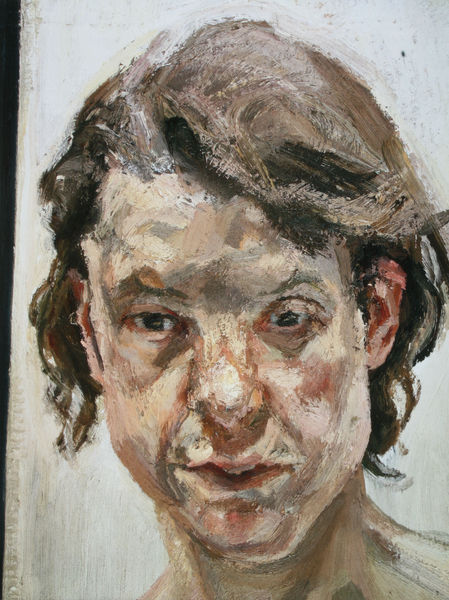
Titel: Head Of A Naked Girl
Künstler: Lucian Freud
Standort: Siegen
Institution: Museum für Gegenwartskunst, Sammlung Lambrecht-Schadeberg
Schlagwörter: haut, kopf, mann, nackt, weiß, impressionismus, braun, frau, grau, haar, hell, hintergrund, mund, nase, ohr, blick, rot, flächig, augen, gesicht, mensch, bild, portrait, porträt, öl, haare, lippen, ohren, rosa, traurig, deutschland, fläche, modern, seitenscheitel, rosé, junge, fleisch, corinth, lovis, zähne, braum, hautfarben, nude, fauve, gesichte, halblanges haar, dünne lippen, ölfaben